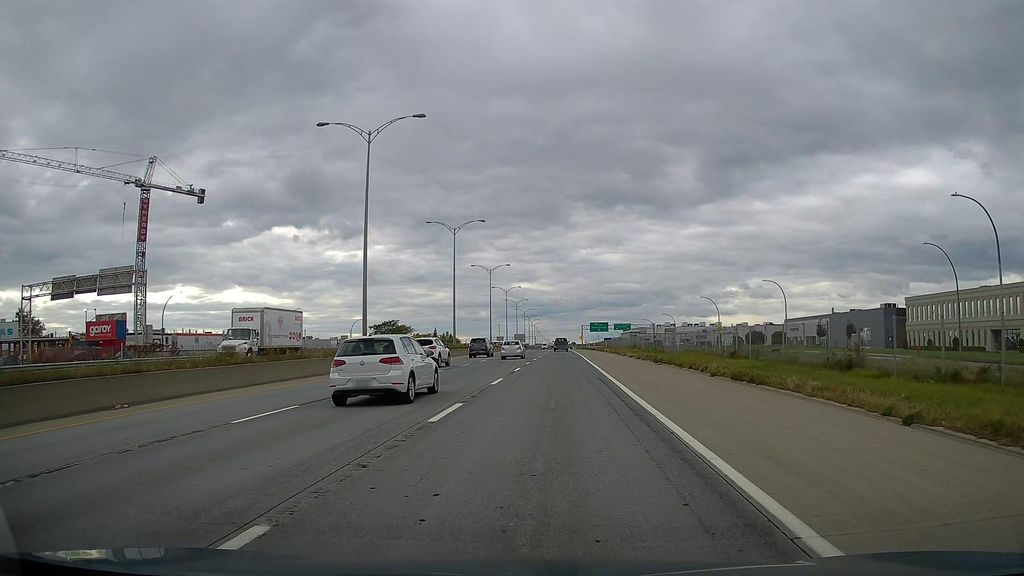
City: montreal